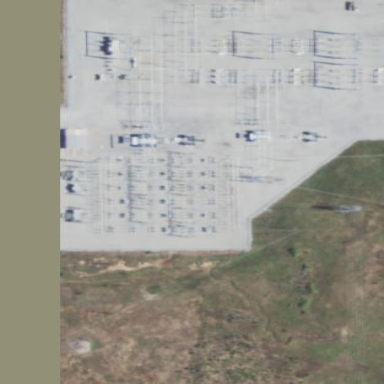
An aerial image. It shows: Power substation with transmission level designation. It is enclosed by fence.